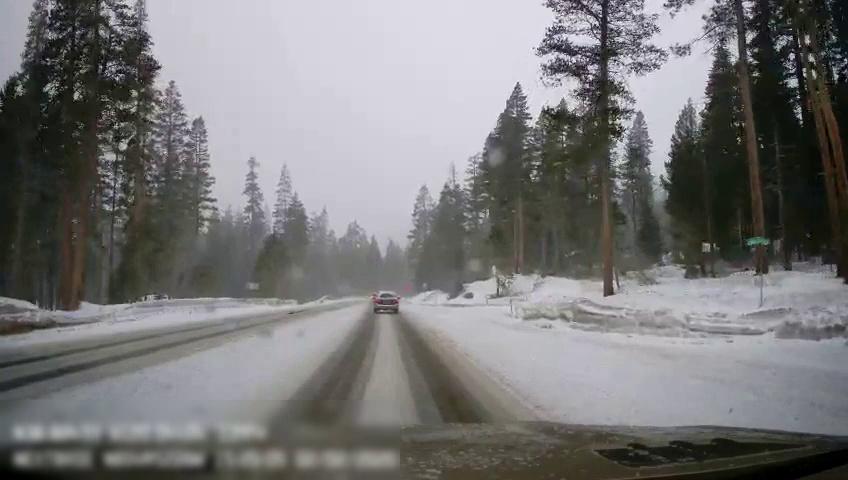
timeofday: Day
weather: Snowy
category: Drivable Space
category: Vehicles | SUV